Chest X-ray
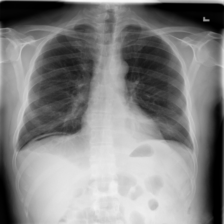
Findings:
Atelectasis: negative
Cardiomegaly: negative
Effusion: negative
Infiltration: negative
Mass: negative
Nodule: negative
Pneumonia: negative
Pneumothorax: negative
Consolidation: negative
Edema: negative
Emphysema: negative
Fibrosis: negative
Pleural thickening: negative
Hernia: negative